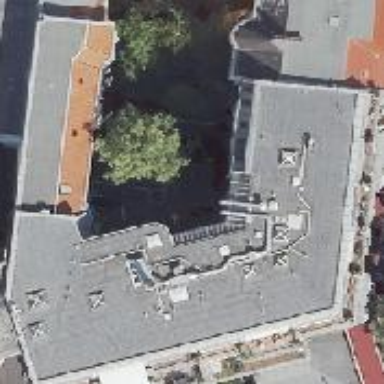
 featuring roof made of roof tiles in double saltbox shape."